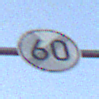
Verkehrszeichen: EndeGeschwindigkeit60
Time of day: SunriseSunset
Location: Outdoor (Nature)
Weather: PartlyCloudy
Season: NotSpecified
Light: Natural